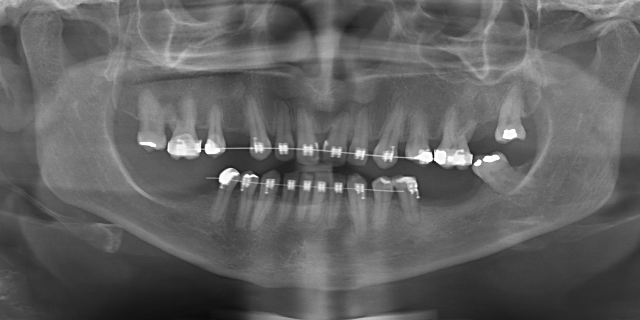
adult